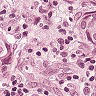
Metastatic tissue present: yes